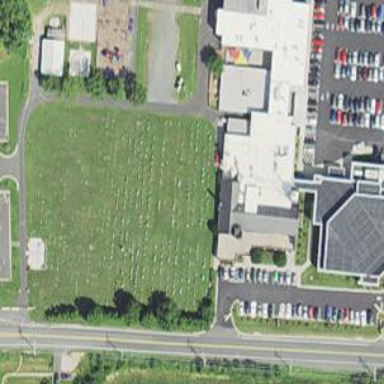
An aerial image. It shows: Cemetery.